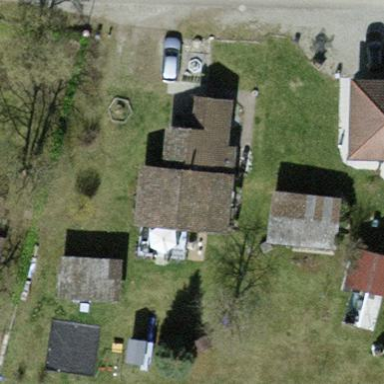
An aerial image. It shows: Gabled roof house.